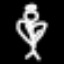
Label: angel